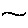
Label: line